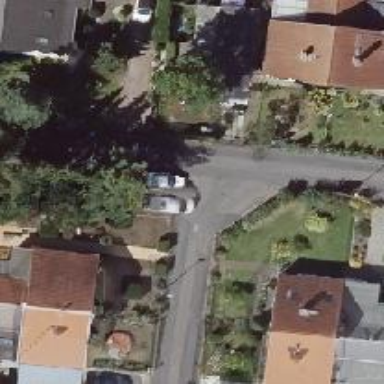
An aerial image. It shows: Residential road with no sidewalk.